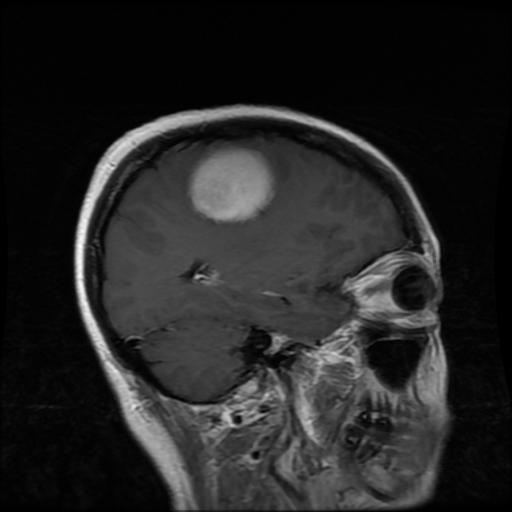
Label: meningioma